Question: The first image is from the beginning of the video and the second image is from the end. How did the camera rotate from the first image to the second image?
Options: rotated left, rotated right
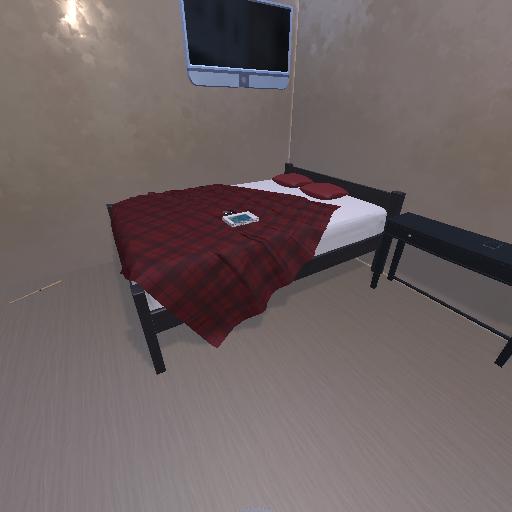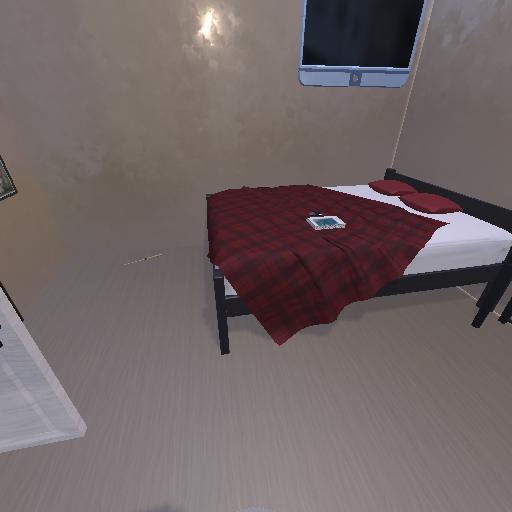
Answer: rotated left